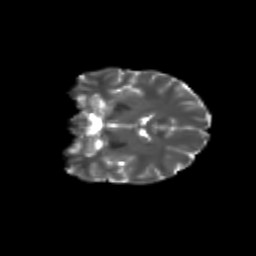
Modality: T2w
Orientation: coronal
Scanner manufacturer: siemens
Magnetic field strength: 3 T
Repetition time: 9.2 s
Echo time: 0.084 s